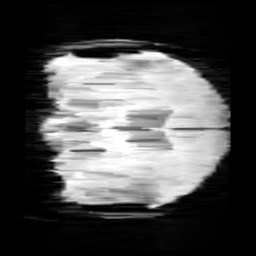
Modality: minIP
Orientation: coronal
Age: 9
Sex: male
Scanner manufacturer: siemens
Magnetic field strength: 3 T
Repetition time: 0.027 s
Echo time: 0.02 s